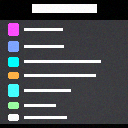
Screen state: on